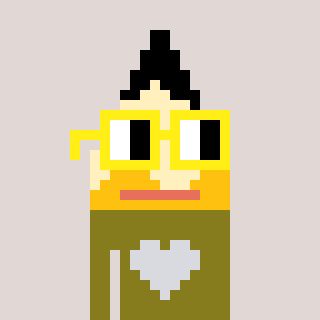
a pixel art character with square yellow glasses, a pencil-shaped head and a gunk-colored body on a warm background